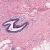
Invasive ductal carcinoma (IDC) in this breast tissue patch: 0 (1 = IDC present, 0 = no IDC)